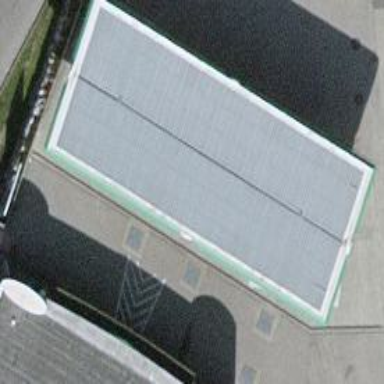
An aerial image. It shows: View of roof of building.